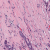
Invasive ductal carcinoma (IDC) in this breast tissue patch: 1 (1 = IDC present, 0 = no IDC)